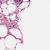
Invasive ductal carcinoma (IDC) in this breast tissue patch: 0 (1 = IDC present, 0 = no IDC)